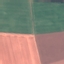
Land use / land cover: AnnualCrop